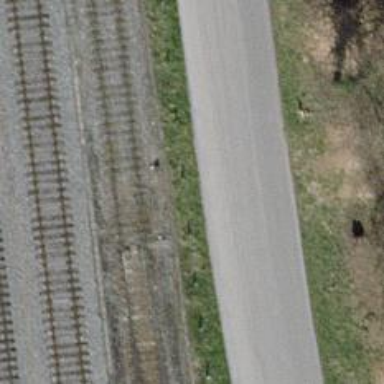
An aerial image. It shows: Railway switch.